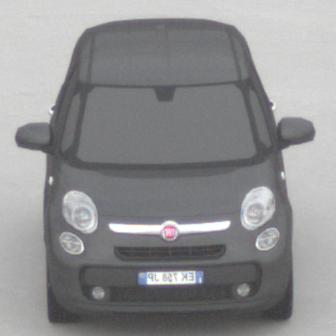
Make: Fiat
Model: 500L 1.4 16V
Detailed model: 500L (199)
Model produced from: 2012/10
Model produced until: 2017/05
Doors: 5
Color: gray
Road condition: dry road
Daytime: morning or afternoon
Contrast: low contrast